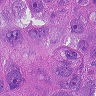
Metastatic tissue present: yes